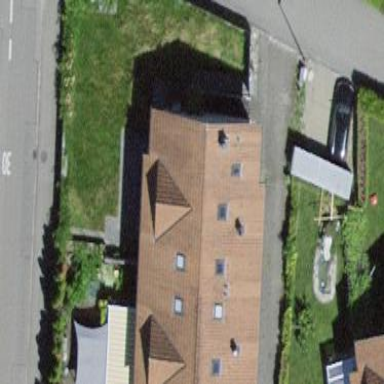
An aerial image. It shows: Terrace building with gabled roof made of roof tiles.